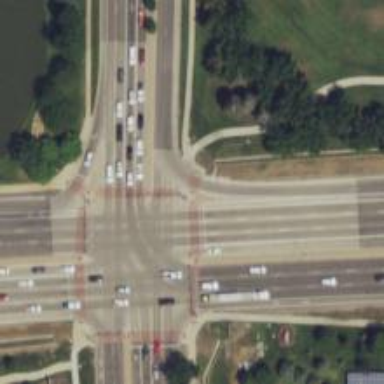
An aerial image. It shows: Secondary link road.